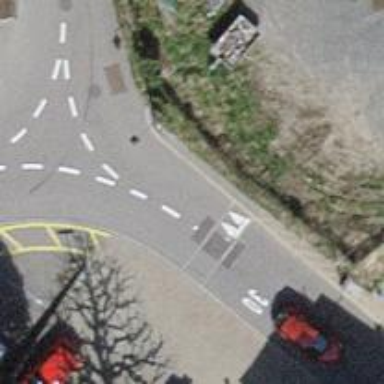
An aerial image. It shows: Traffic calming hump on the road.